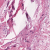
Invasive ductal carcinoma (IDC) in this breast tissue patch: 0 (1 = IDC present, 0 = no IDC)